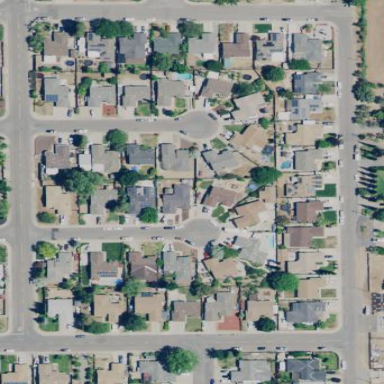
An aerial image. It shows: Residential area consisting of single-family homes.